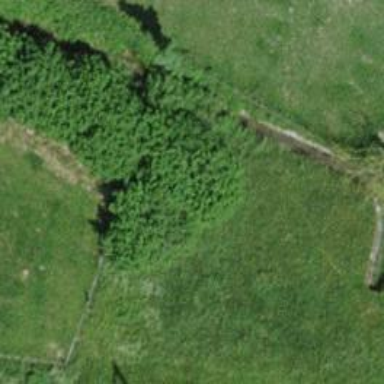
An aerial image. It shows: Hedge barrier.